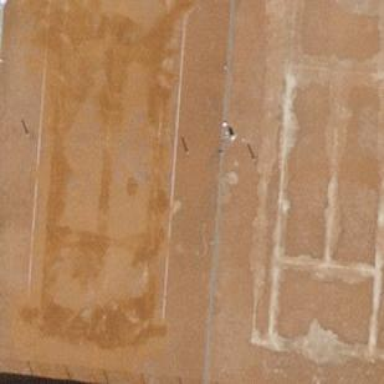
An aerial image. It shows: Tennis court on pitch designated for leisure land.